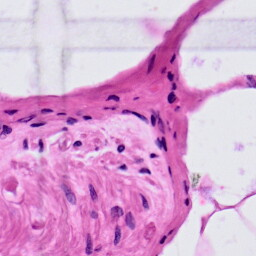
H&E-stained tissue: Prostate